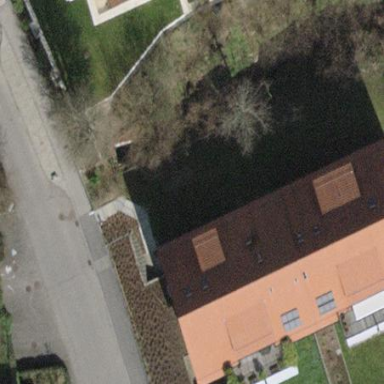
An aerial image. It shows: View of apartment building.